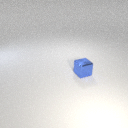
small blue metal cube